Interaction volume radius: 5 \u00c5
Interaction volume height: 10 \u00c5
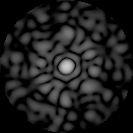
Disorder parameter: 0.8936